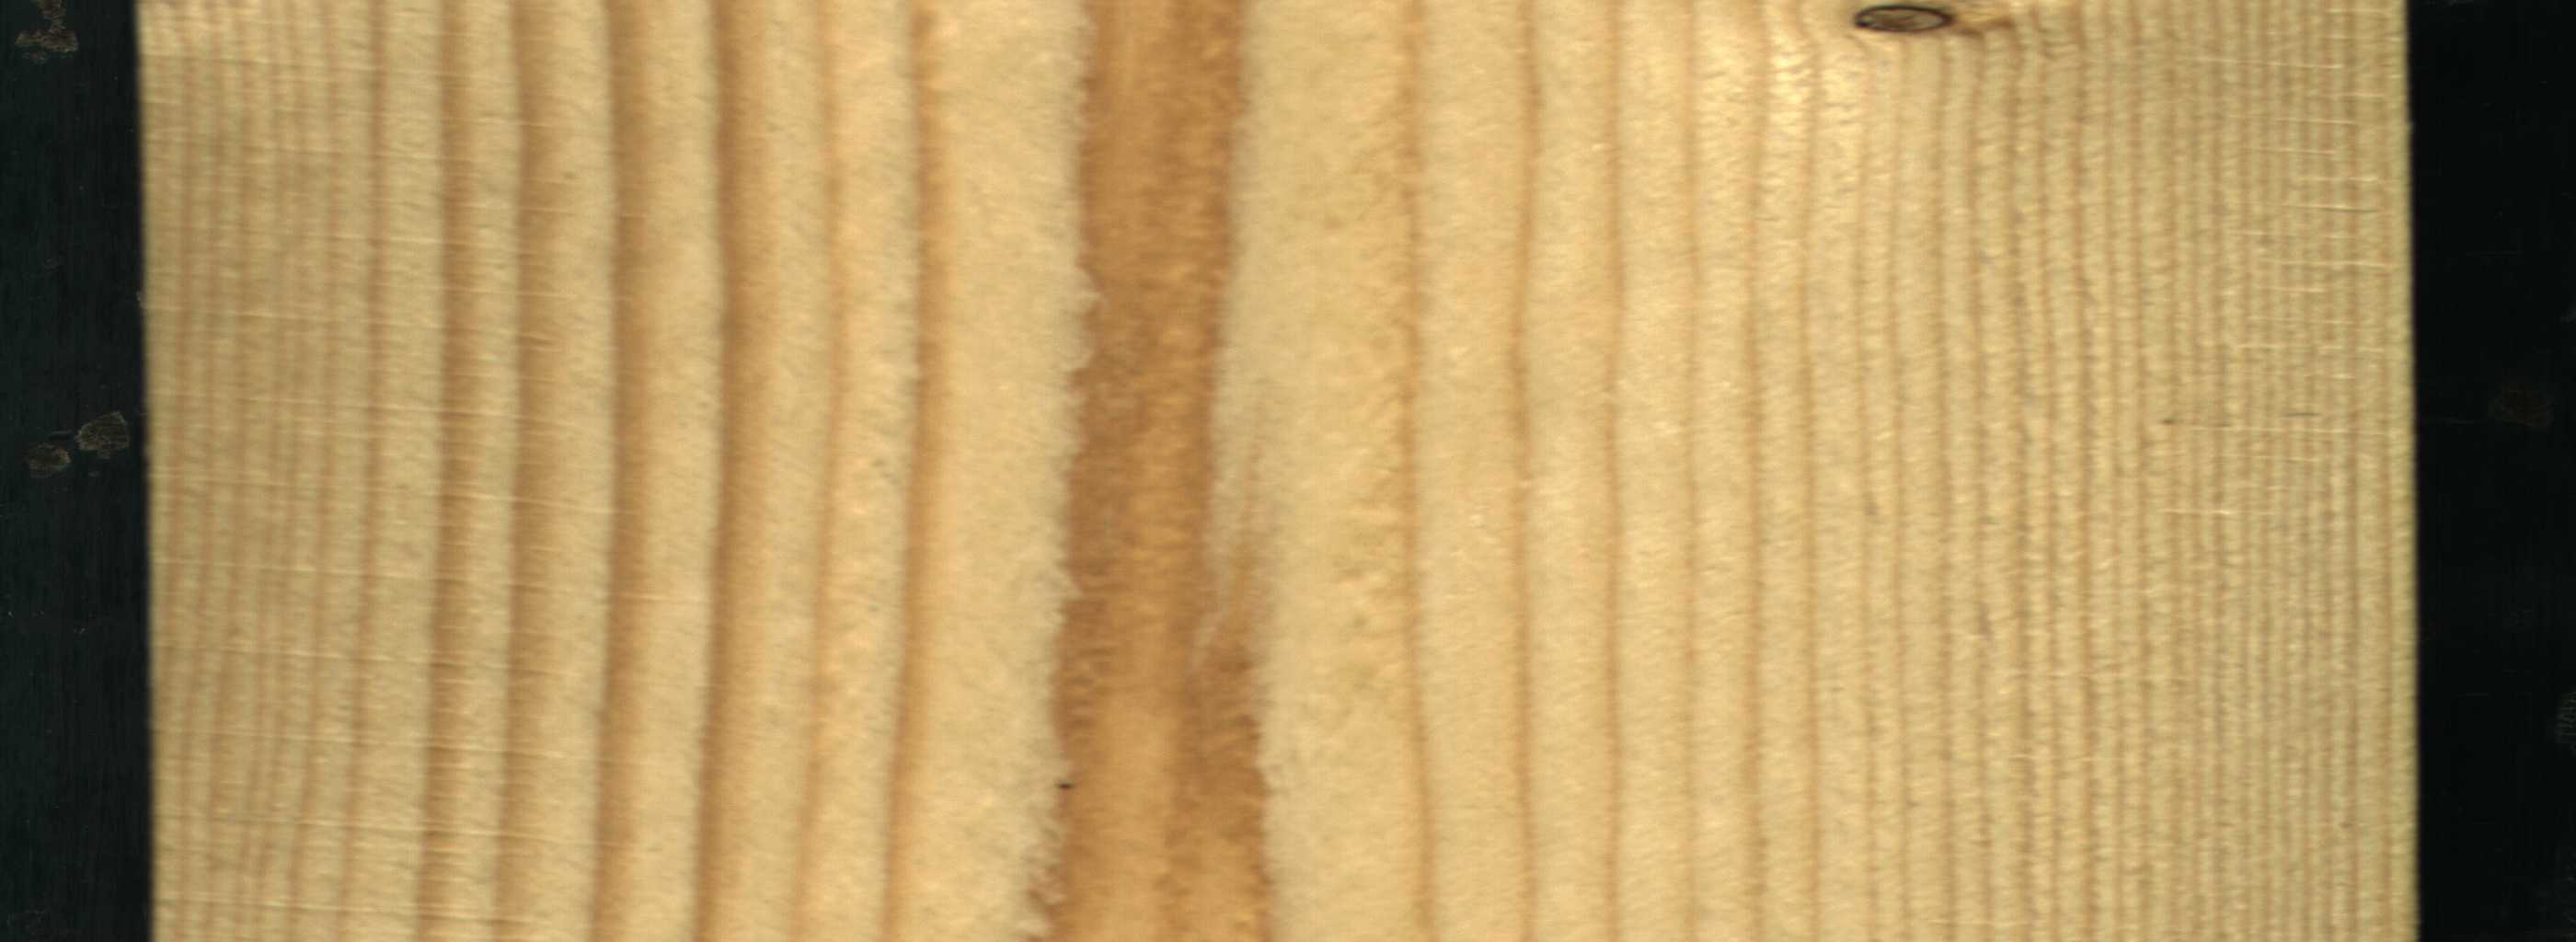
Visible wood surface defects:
Dead_Knot